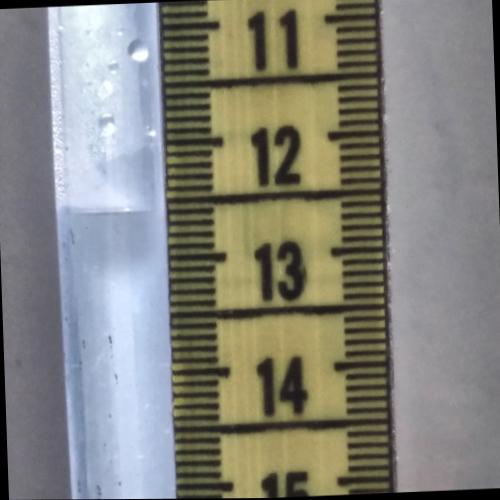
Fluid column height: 12.6 cm